Question: I've tried using Resque before and was met with unmitigated failure. I'm revisiting it again with the same results...
'resque.rake':
'''
require "resque/tasks"
task "resque:setup" => :environment
'''
'test.rb':
'''
require 'resque'
class FileWorker
@queue = :save_to_file
def self.perform(str)
File.open('./' + Time.now.to_s + '.txt', 'w+') do |f|
f << "test 123"
end
end
end
Resque.enqueue(FileWorker, "<PHONE>".split('').shuffle.join)
'''
'Gemfile':
'''
gem 'resque'
gem 'rake'
'''
It seems like running 'test.rb' on its own successfully queues the job:

However, running 'rake resque:work QUEUE='*'' in the same folder results in a warning,
> WARNING: This way of doing signal handling is now deprecated. Please
see <URL> for
more info.
As well as the task being added to "failed" queue with the following reason: '"exception":"NameError","error":"uninitialized constant FileWorker"'
How do I get this to work? Seems like something quite obvious but there's tons of tutorials about Resque spanning many years - some painfully out of date and none explaining how to run workers so they don't fail.
Thanks in advance.
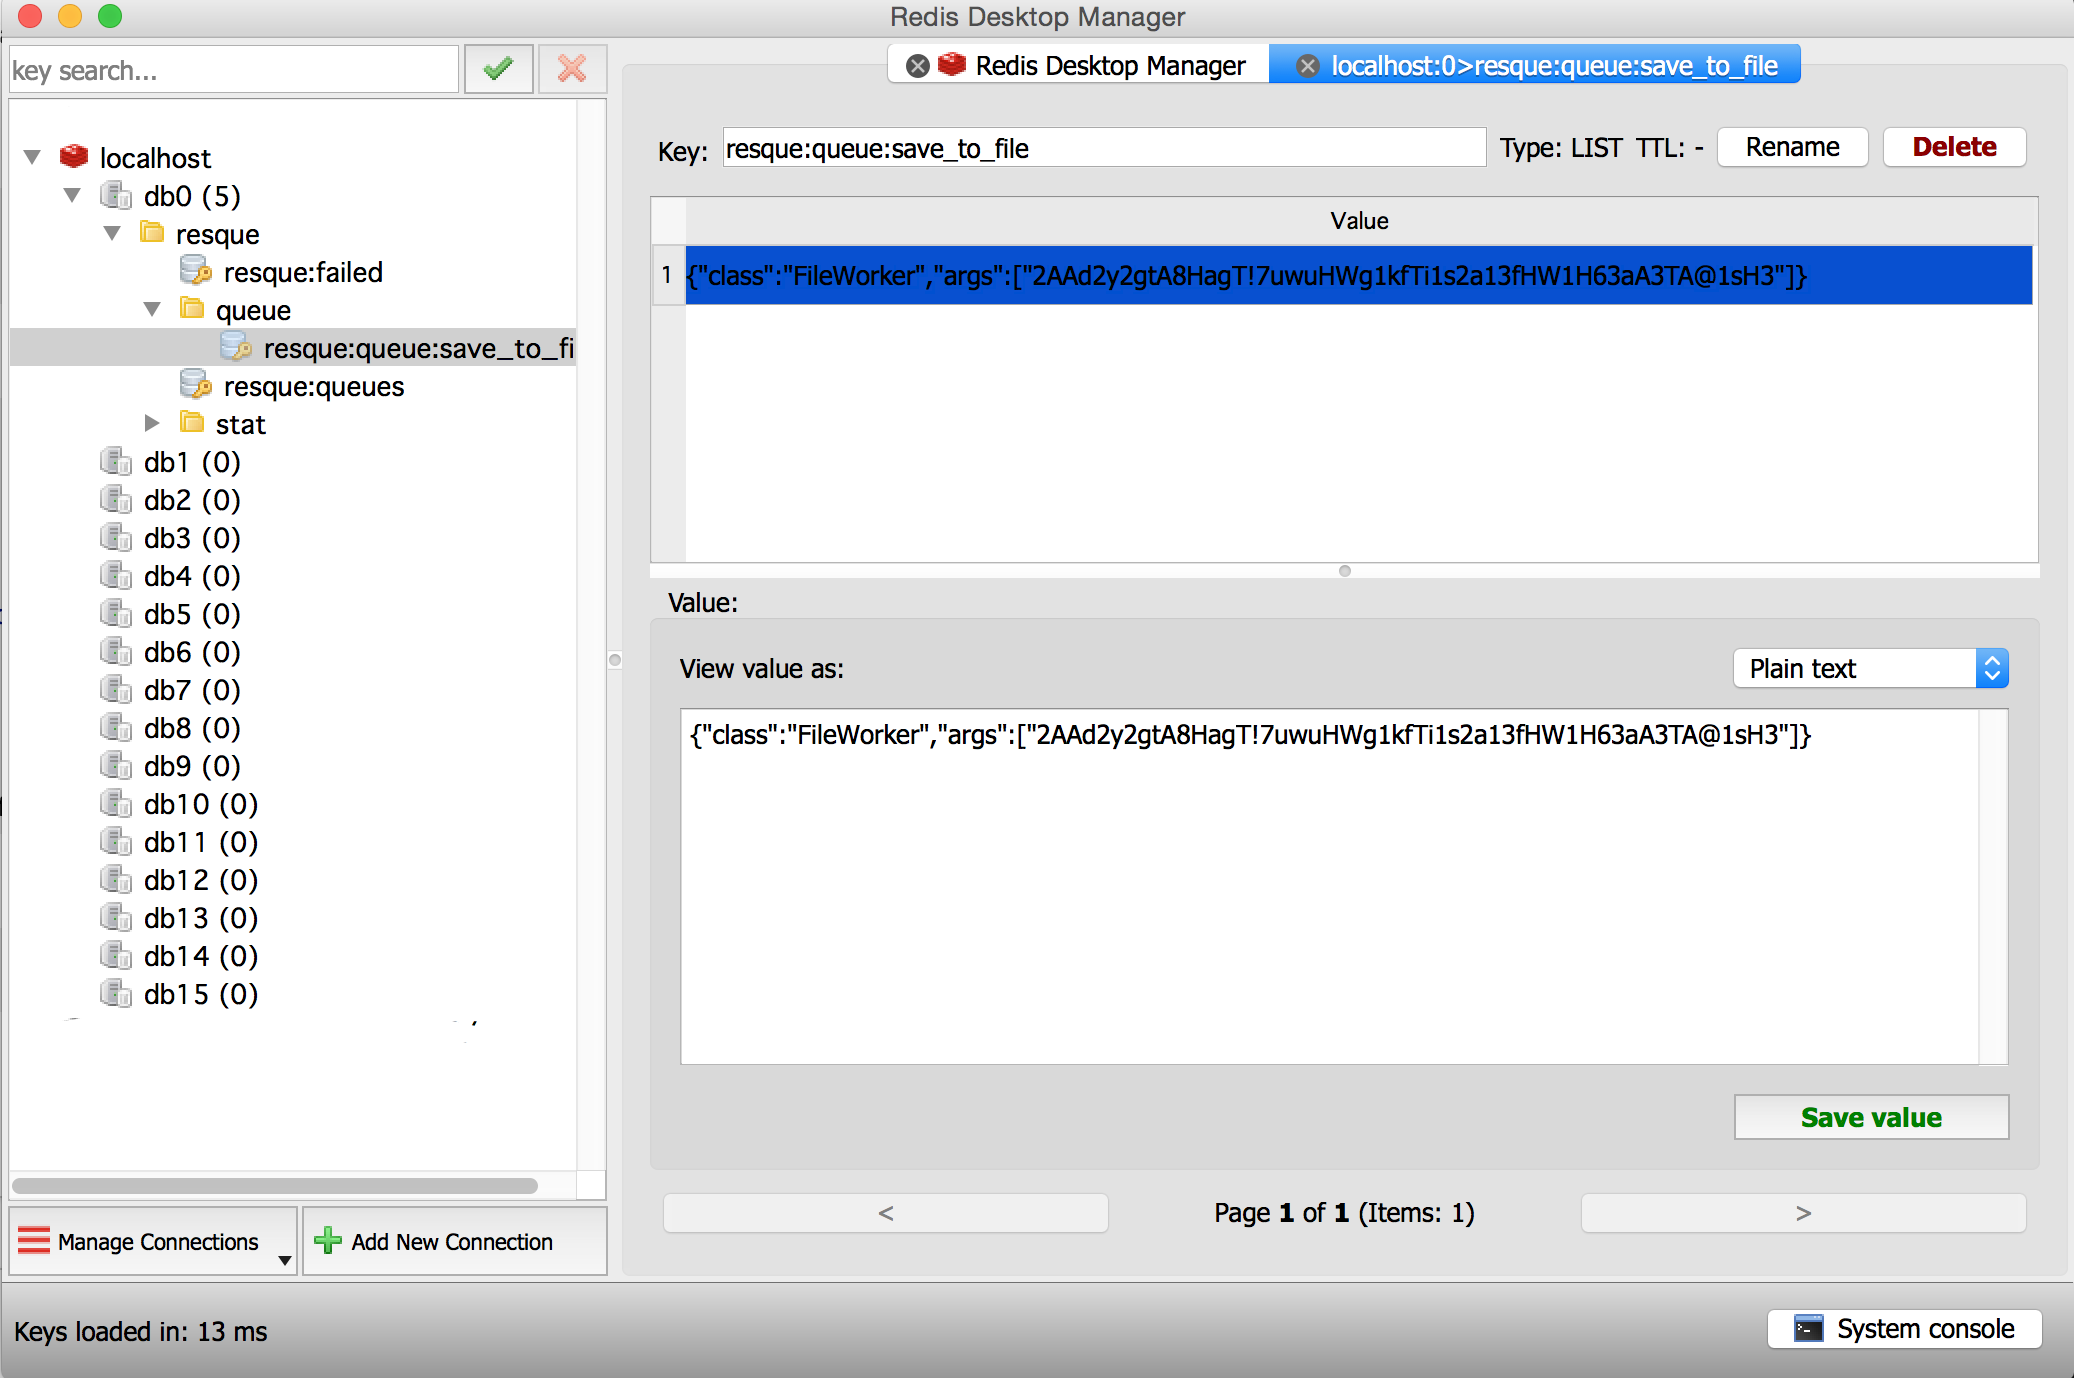
Answer: When you enqueue a task with Resque, what is stored on Redis is just the name of the job class (as a string) along with the arguments (again as strings) in a JSON object.
When a worker then tries to perform the task, it needs to be able to create an instance of the job class. It does this by using 'const_get' and 'const_missing'. This is where the error you are seeing occurs, since the worker does not have the definition of 'FileWorker' available to it.
The error is the same as if you tried to get an unknown constant in 'irb':
'''
> Object.const_missing "FileWorker"
NameError: uninitialized constant FileWorker
'''
The solution is to make sure the definition of 'FileWorker' is available to your workers. The simplest way to do this would be to just require 'test.rb' from your 'Rakefile' (or 'resque.rake'). In your code this would involve adding another task to the queue, so you might want to move the 'FileWorker' code to its own file where it can be required by both the rake file and the code enqueuing jobs.
'test.rb':
'''
require 'resque'
require './file_worker'
Resque.enqueue(FileWorker, "<PHONE>".split('').shuffle.join)
'''
'Rakefile' (note the ':environment' task only makes sense if you are using Rails and will give errors otherwise):
'''
require "resque/tasks"
require "./file_worker"
'''
'file_worker.rb':
'''
class FileWorker
@queue = :save_to_file
def self.perform(str)
File.open('./' + Time.now.to_s + '.txt', 'w+') do |f|
f << "test 123"
end
end
end
'''
Now the workers will be able to create instances of 'FileWorker' to complete the tasks.
---
The way to avoid the warning about signals is given in the <URL>. Simply set the environment variable 'TERM_CHILD' when calling rake:
'''
$ rake resque:work QUEUE='*' TERM_CHILD=1
'''